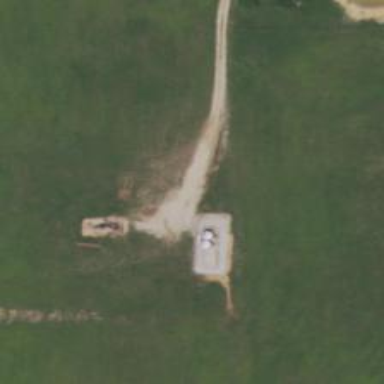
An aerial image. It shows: Storage tank with man-made structure.